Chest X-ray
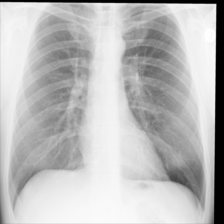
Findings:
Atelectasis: negative
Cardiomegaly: negative
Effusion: negative
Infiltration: negative
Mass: negative
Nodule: negative
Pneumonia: negative
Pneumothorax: negative
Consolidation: negative
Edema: negative
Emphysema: negative
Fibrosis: negative
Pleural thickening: negative
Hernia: negative